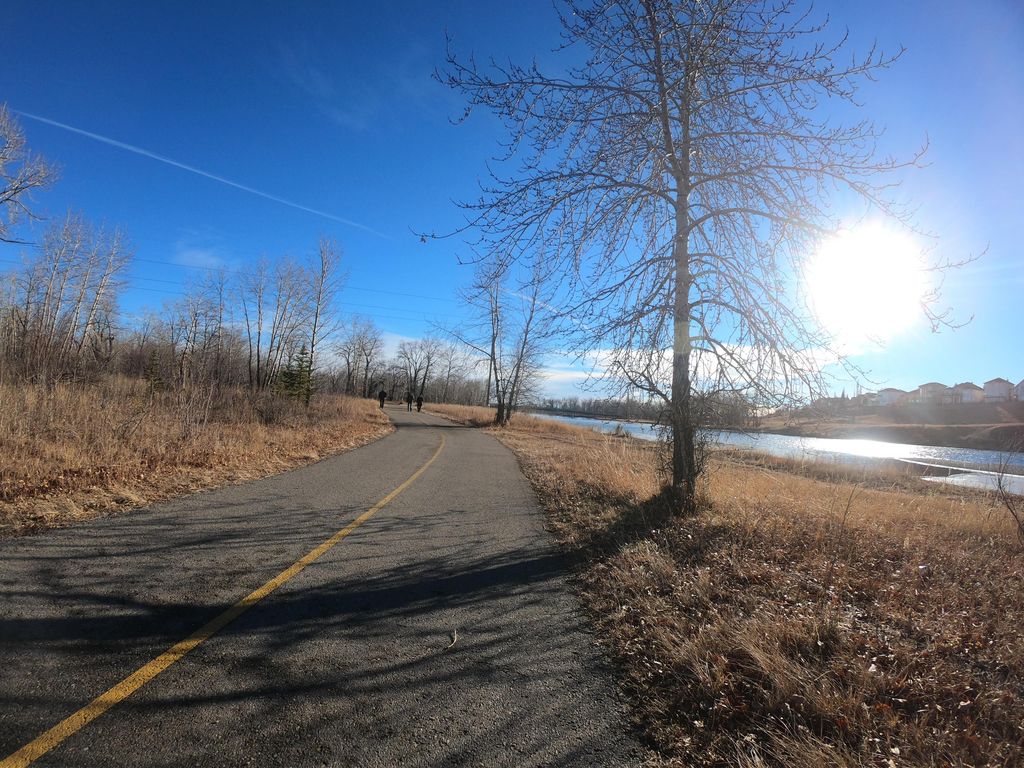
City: calgary